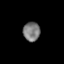
Tissue: lung
Cell type: Epithelial cells
Senescence score: 0.184
Nuclear area (px): 319
Mean DAPI intensity: 121.636